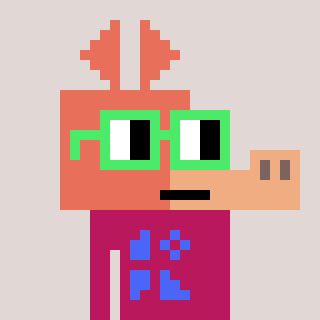
a pixel art character with square light green glasses, a aardvark-shaped head and a darkpink-colored body on a warm background